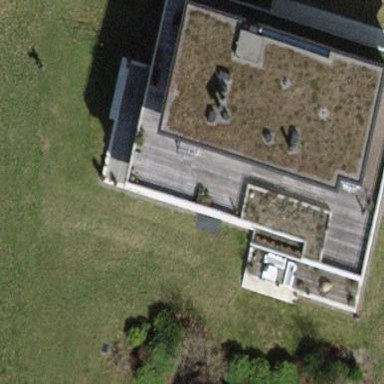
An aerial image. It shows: Building with apartments and flat roof.